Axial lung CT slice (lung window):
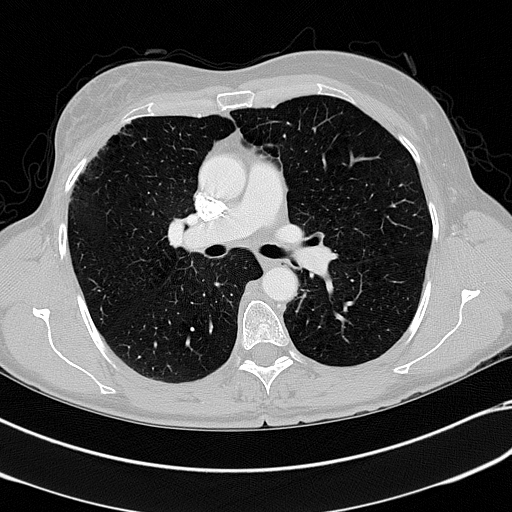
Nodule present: no